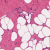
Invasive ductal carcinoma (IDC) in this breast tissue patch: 0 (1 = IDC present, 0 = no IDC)